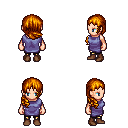
a pixel art fantasy rpg character, female body template, human, light skin, chain tabard jacket, gold greaves, dark blonde right-swept hairstyle, brown shoes, four views (front, back, left, right), 2x2 character sprite sheet, small pixel art, hard edges, no anti-aliasing